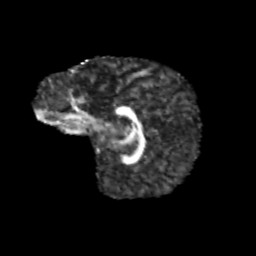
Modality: FA
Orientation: sagittal
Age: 10
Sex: female
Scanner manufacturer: siemens
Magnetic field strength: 3 T
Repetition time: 3.8 s
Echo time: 0.07 s